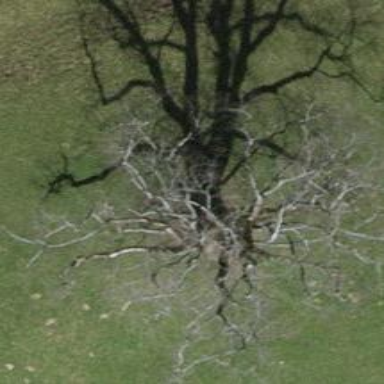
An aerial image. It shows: Landmark tree with broadleaved leaves.